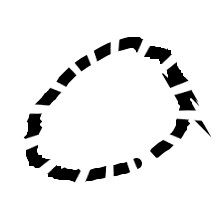
Shape: circle